Interaction volume radius: 10 \u00c5
Interaction volume height: 25 \u00c5
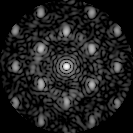
Disorder parameter: 0.4427